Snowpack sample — Loveland Pass, Silver Plume, Colorado, USA (2/11/26, 12:00 PM MST)
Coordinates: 39.663, -105.886
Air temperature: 35 °F
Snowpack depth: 82 cm
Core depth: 10 cm
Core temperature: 15.8 °F
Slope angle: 13°, slope face: 12°
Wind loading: high
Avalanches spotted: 1
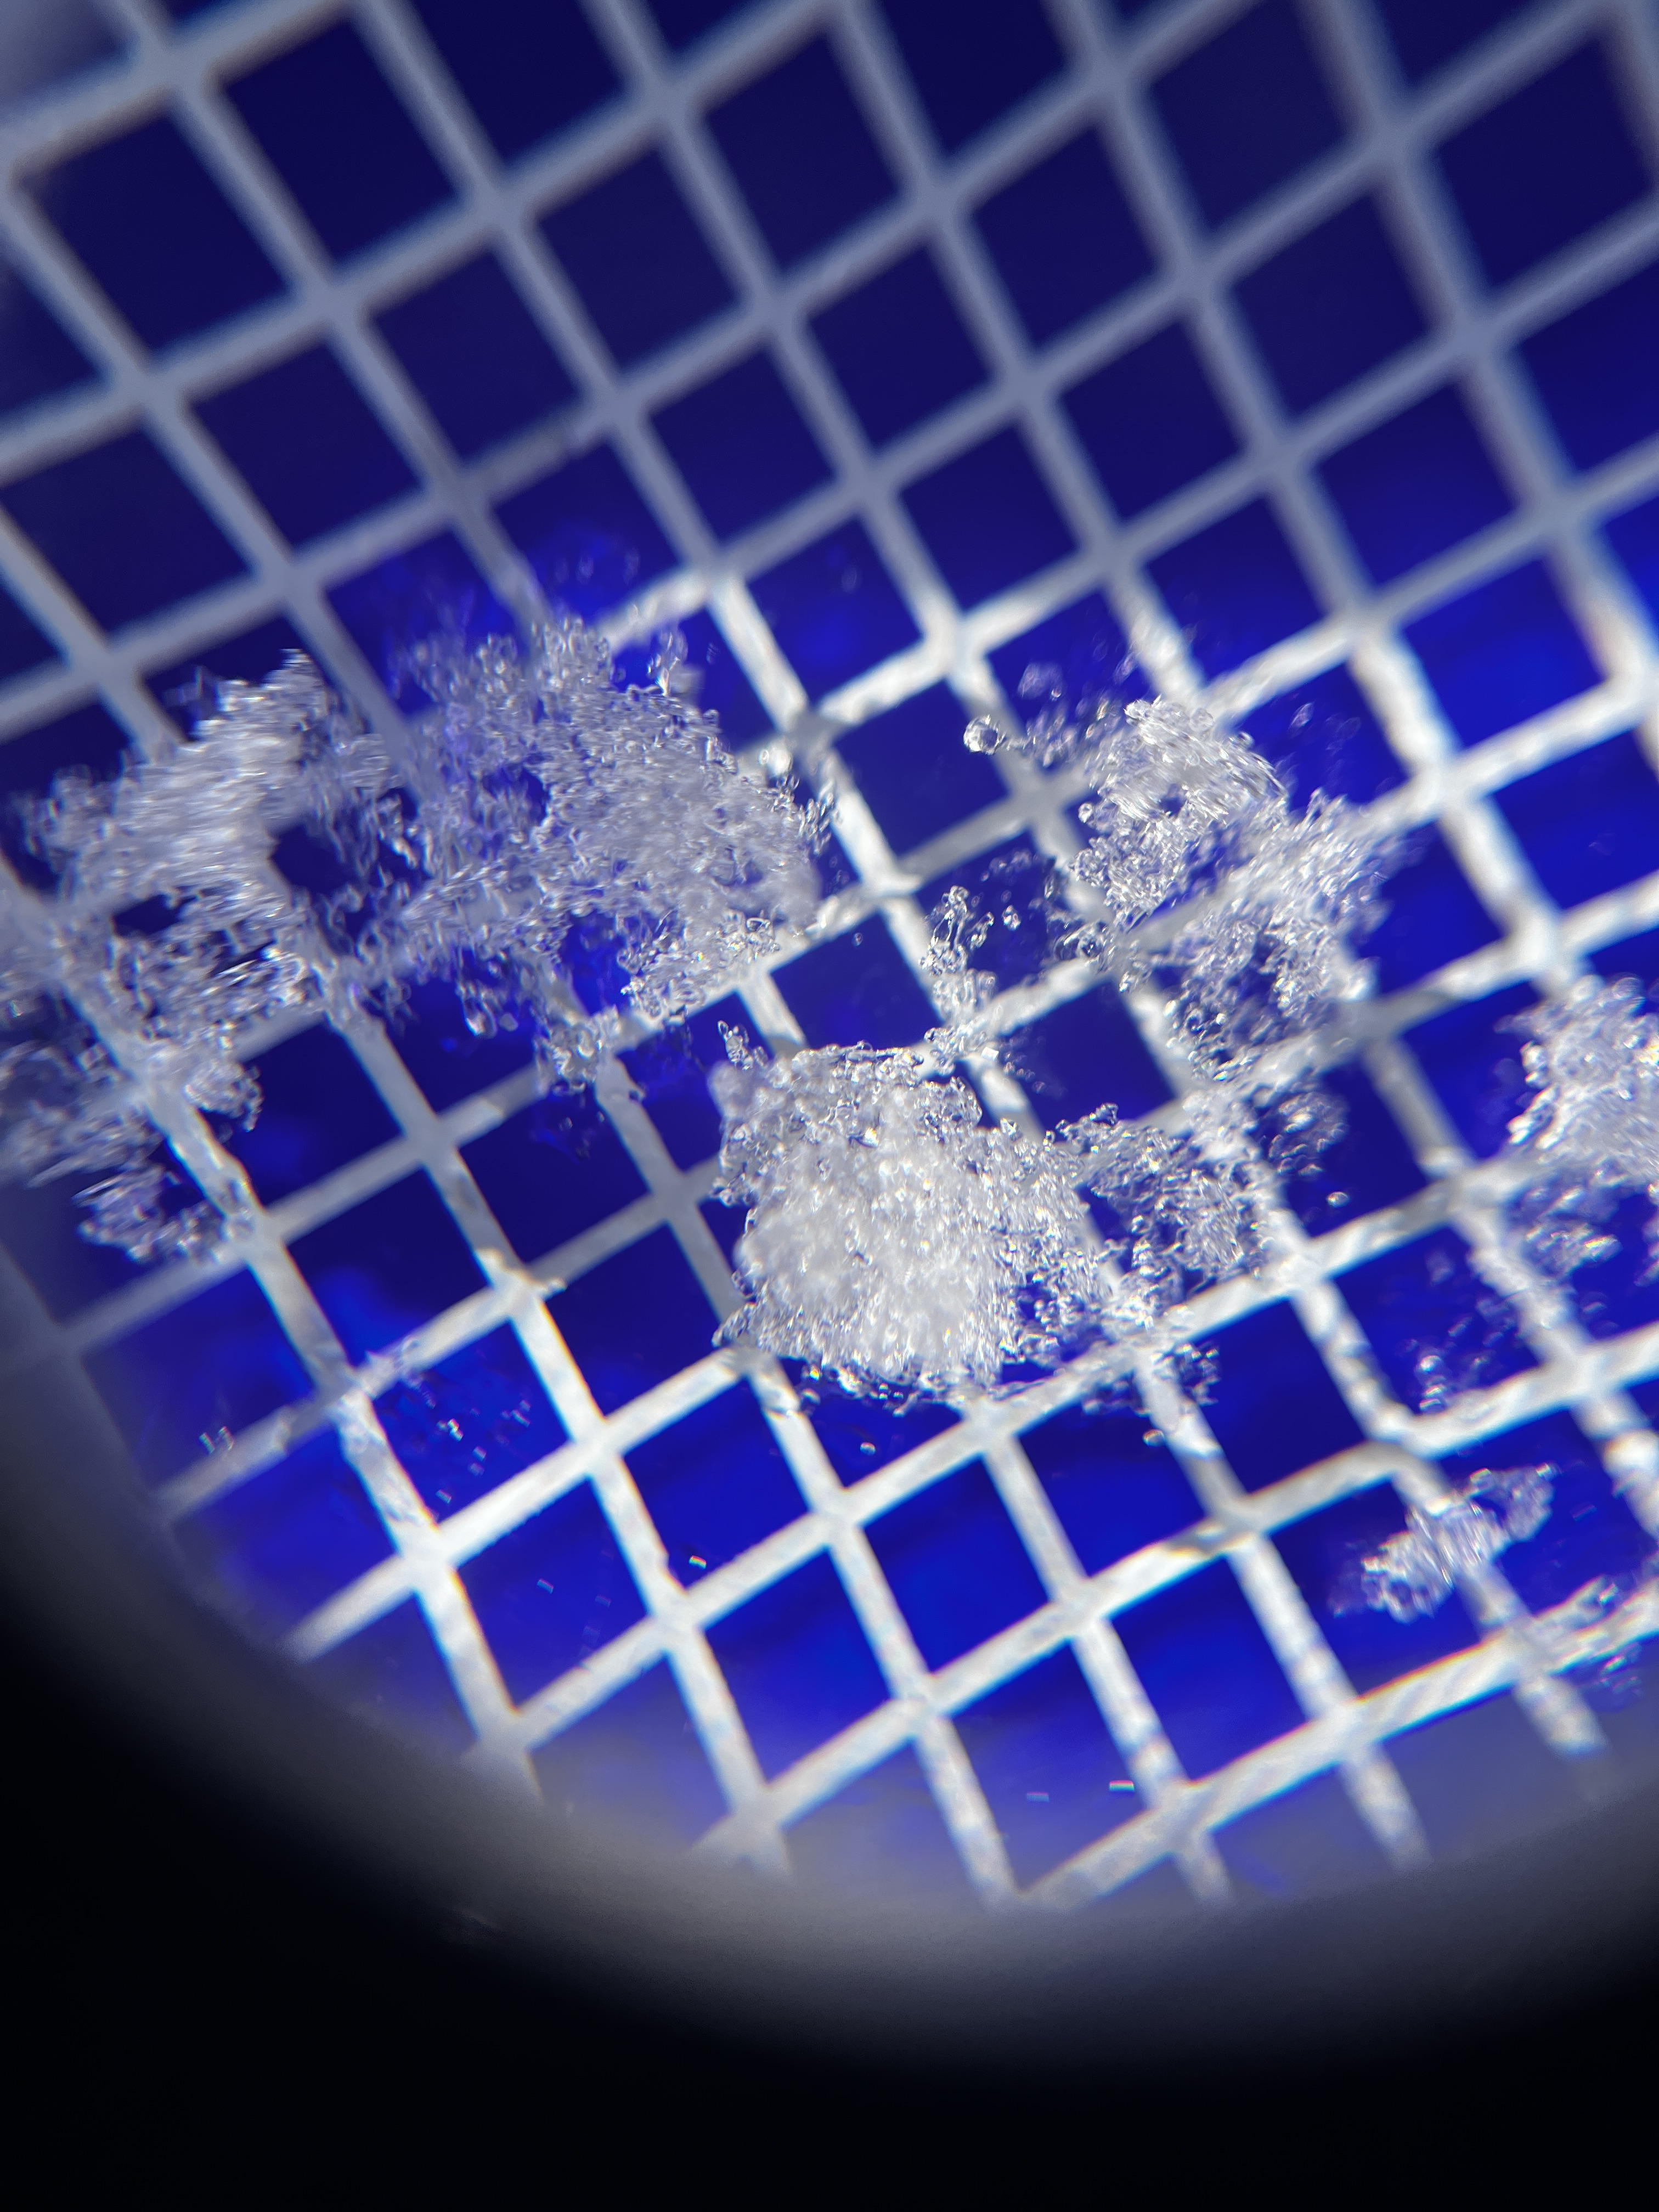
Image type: magnified_profile
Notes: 1 small avalanche spotted on the north side of the bowl, lots of wind loading